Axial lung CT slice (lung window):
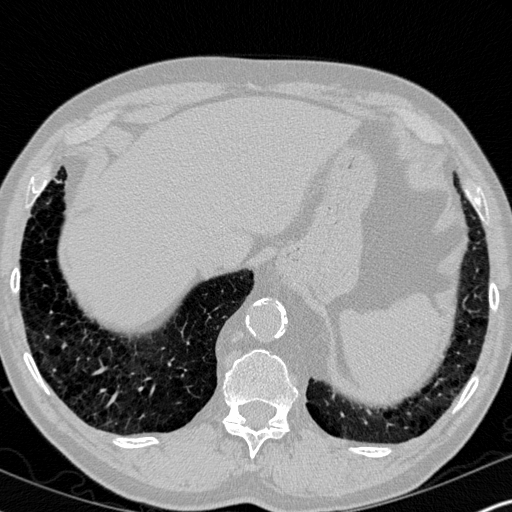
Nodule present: no